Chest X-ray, PA view. Patient: 23 years old, sex M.
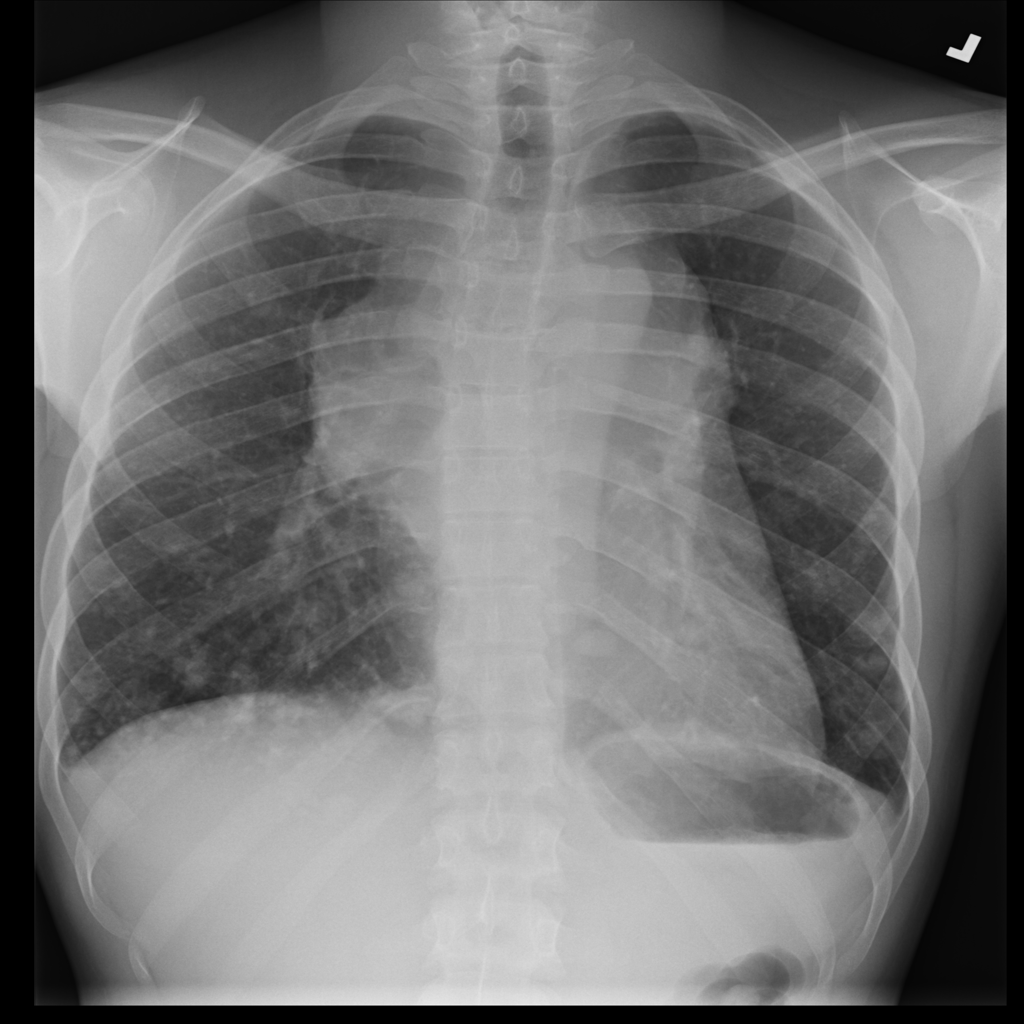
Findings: Nodule